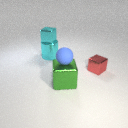
large cyan metal cylinder to the left of small red metal cube